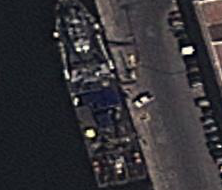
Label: combat